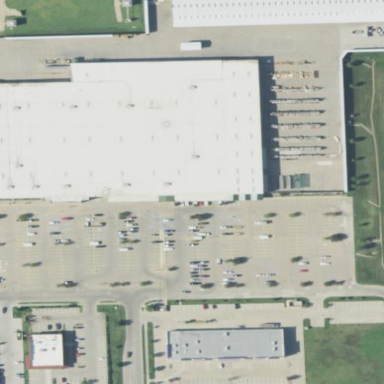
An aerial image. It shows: Retail building.